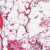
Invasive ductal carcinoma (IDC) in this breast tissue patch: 0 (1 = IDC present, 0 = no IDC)